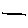
Label: line